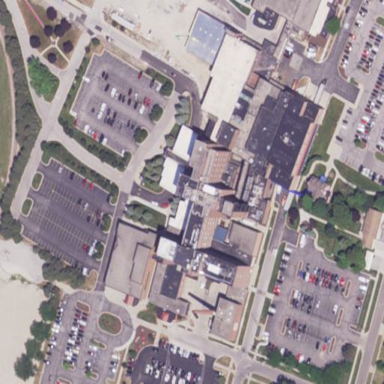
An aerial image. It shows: Hospital providing healthcare services.